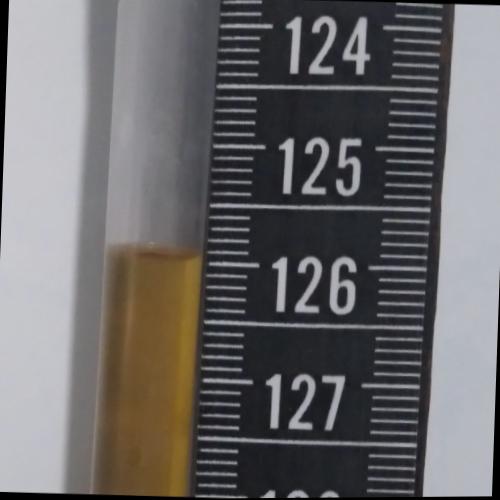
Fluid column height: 125.9 cm